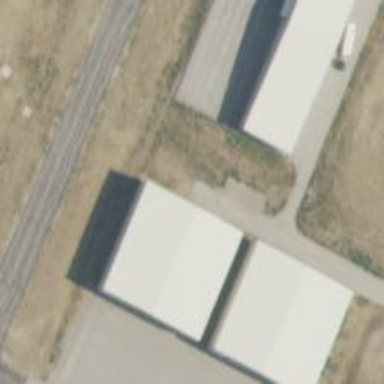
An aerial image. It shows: Hangar building located at airport.